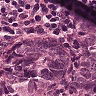
Metastatic tissue present: yes